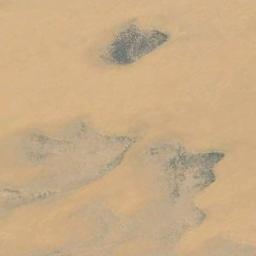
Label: desert